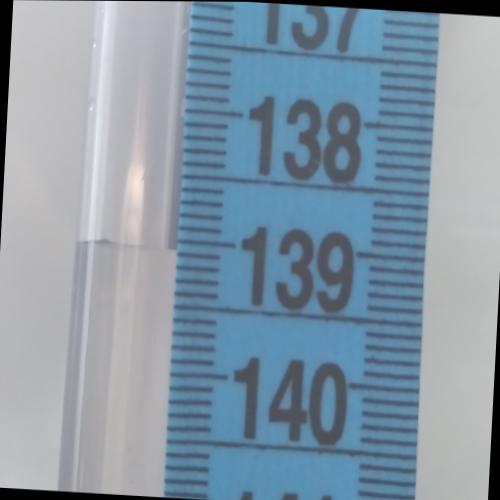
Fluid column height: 139.1 cm